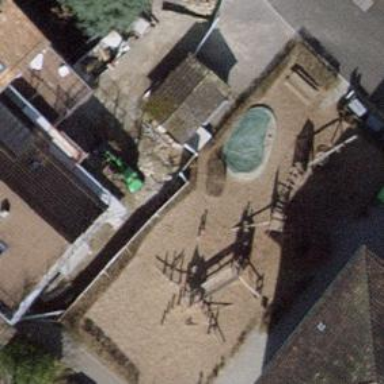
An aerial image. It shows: Playground featuring climbing frame.